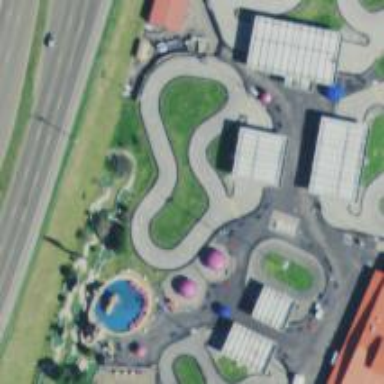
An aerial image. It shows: Karting raceway for sports enthusiasts.